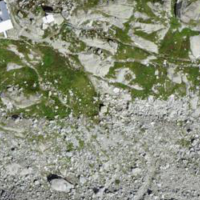
EUNIS habitat code: 48
Species observed at this site:
Prunella collaris